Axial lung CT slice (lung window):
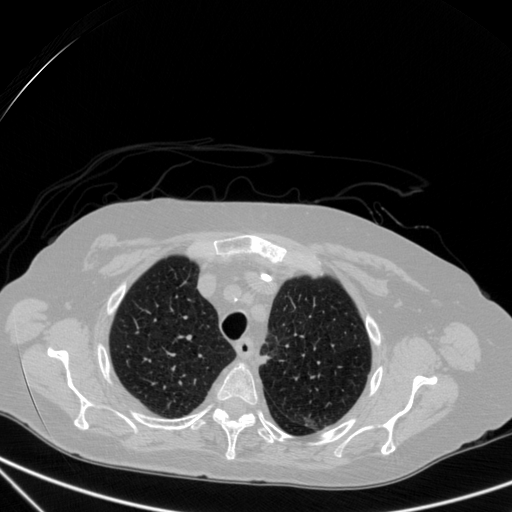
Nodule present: no